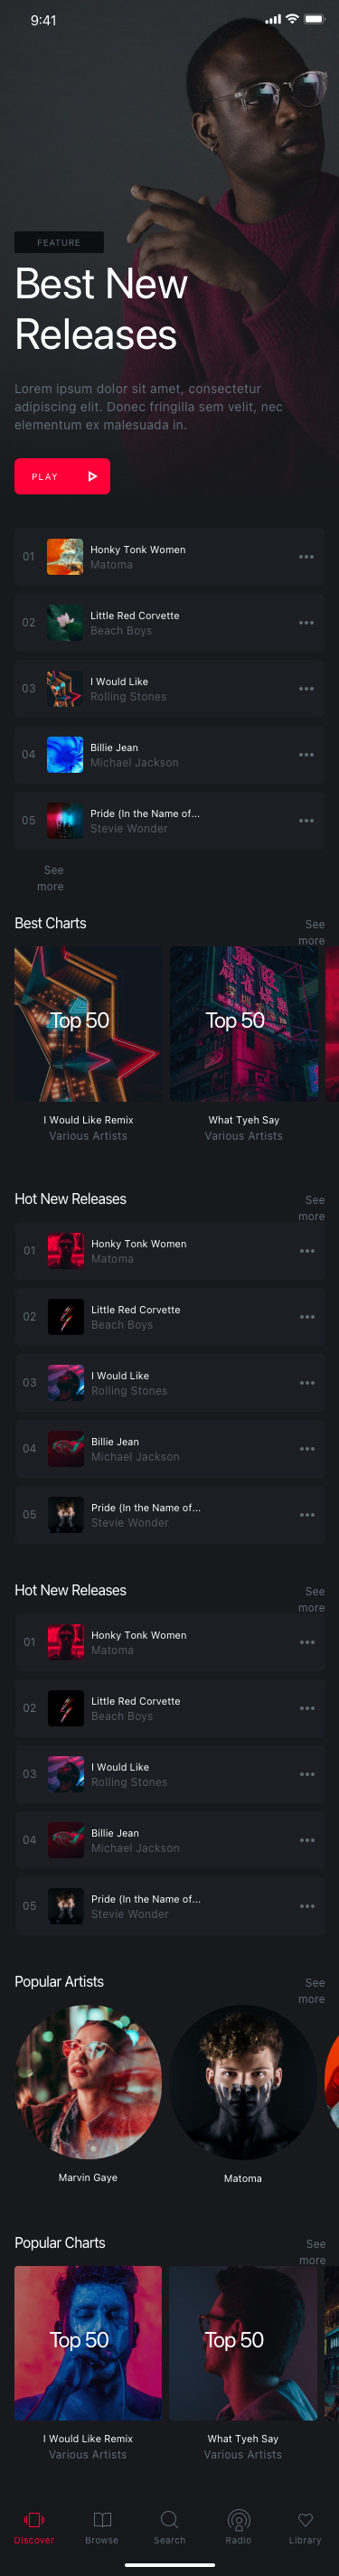
Text in this UI design:
Lorem ipsum dolor sit amet, consectetur adipiscing elit. Donec fringilla sem velit, nec elementum ex malesuada in.
Best New Releases
Best Charts
See more
Hot New Releases
See more
Hot New Releases
See more
Popular Artists
See more
Popular Charts
See more
See more